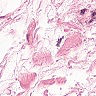
Metastatic tissue present: no